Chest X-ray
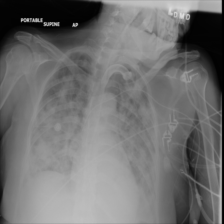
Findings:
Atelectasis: negative
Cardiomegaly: negative
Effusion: negative
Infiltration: positive
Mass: negative
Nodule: positive
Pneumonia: negative
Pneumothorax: negative
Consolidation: negative
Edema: negative
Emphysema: negative
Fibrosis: negative
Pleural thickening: negative
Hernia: negative